Field crop: maize
Growth stage: 2
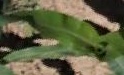
Species: maize